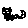
Label: cat